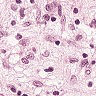
Metastatic tissue present: yes